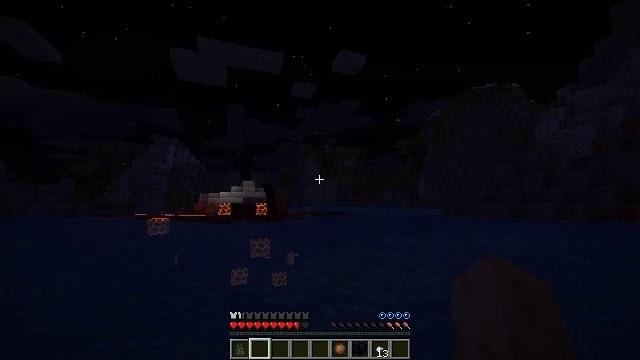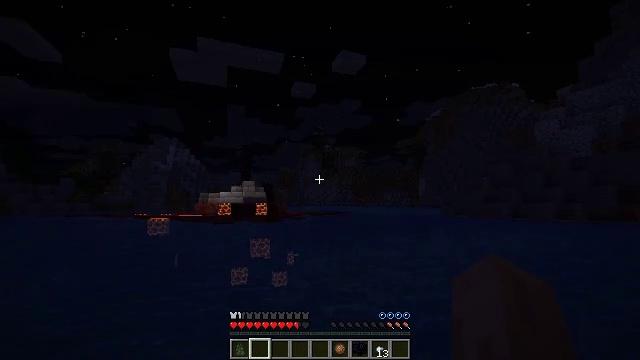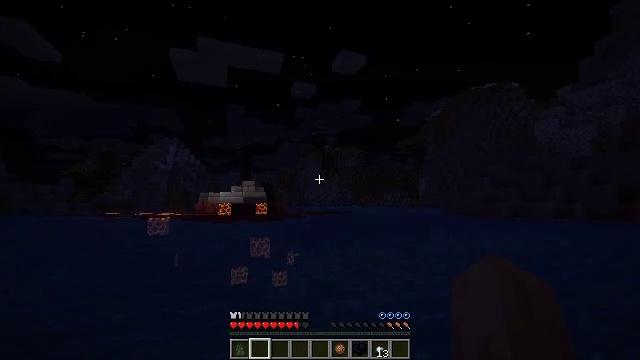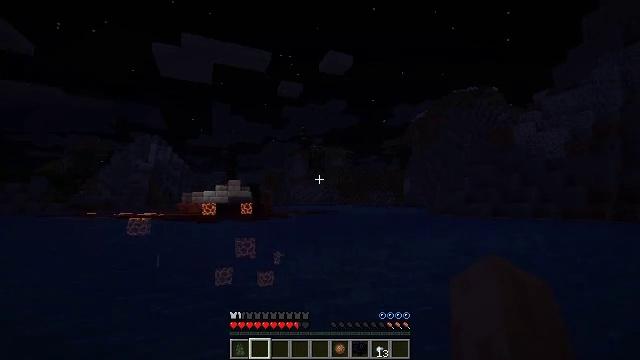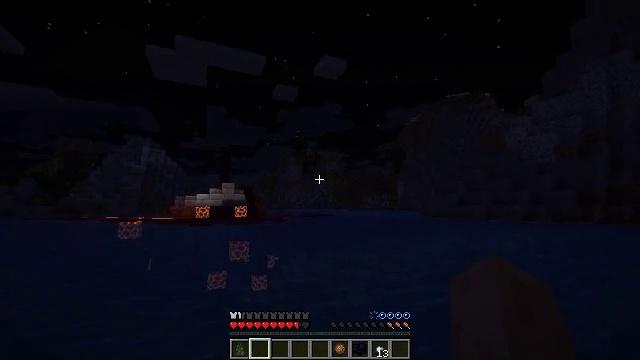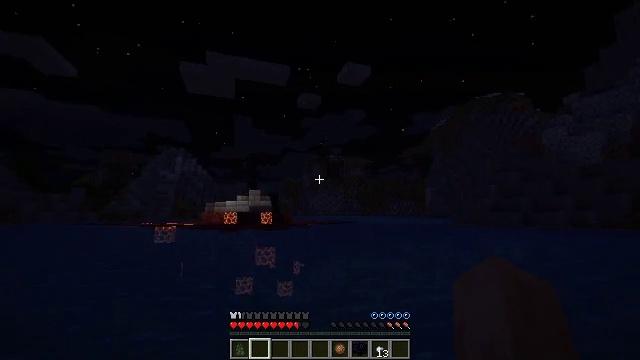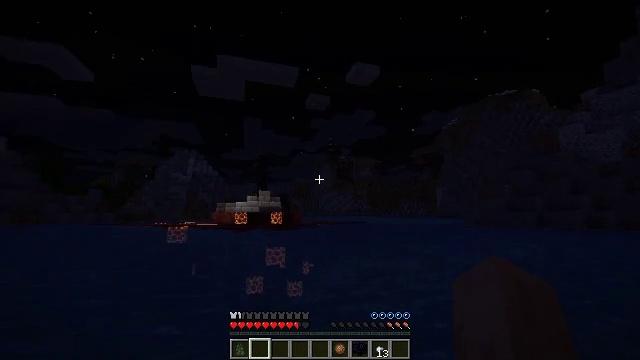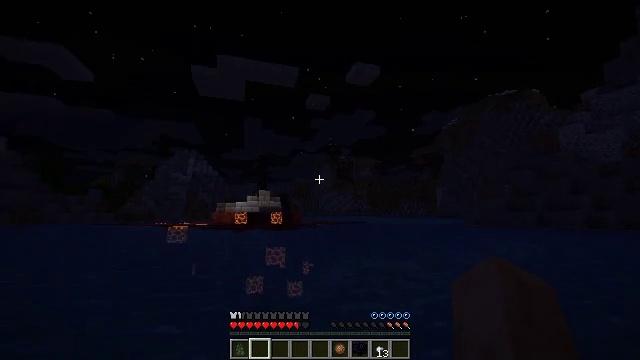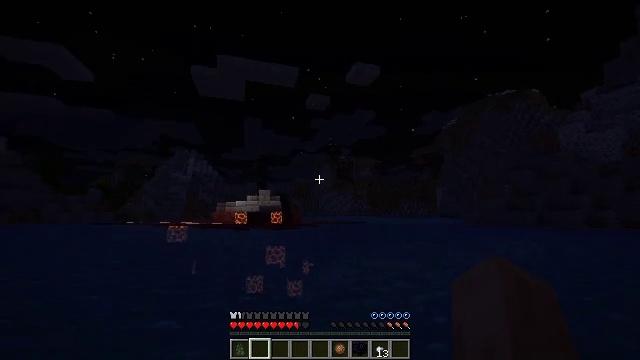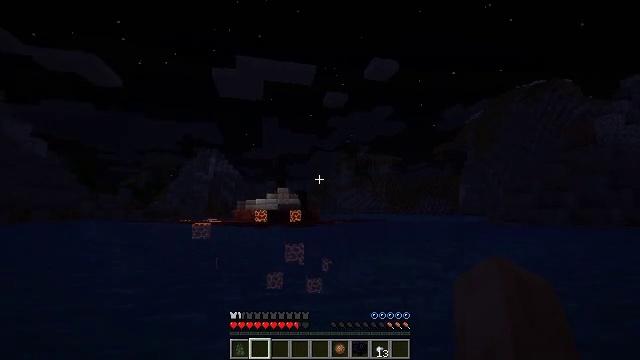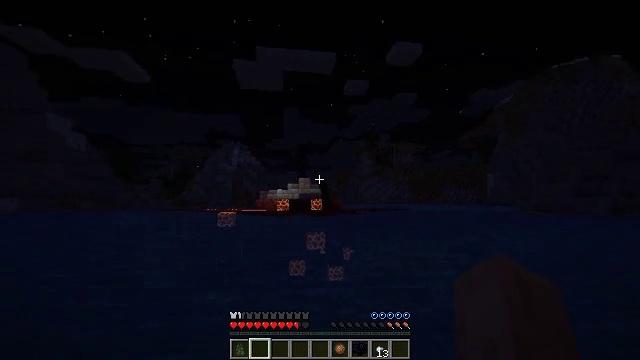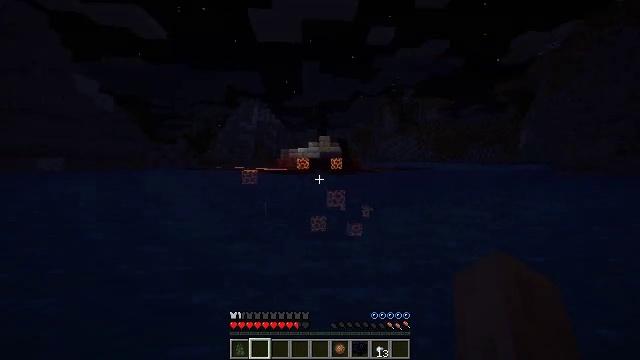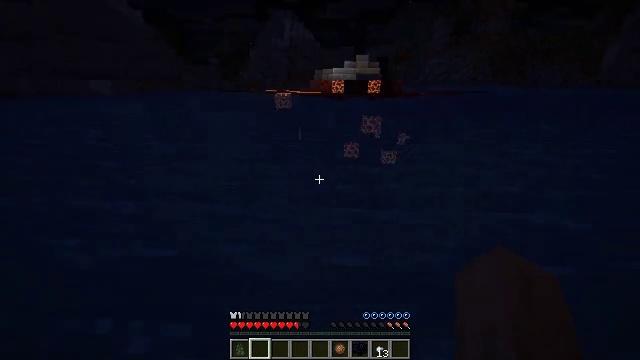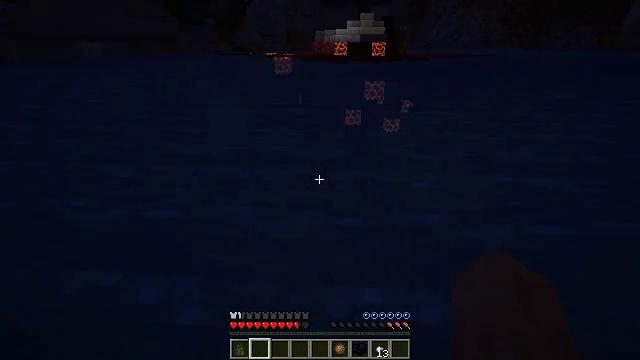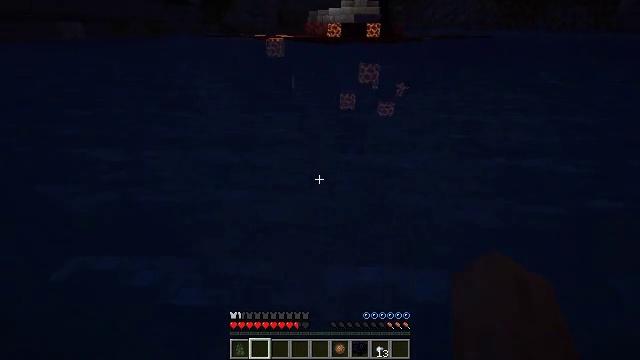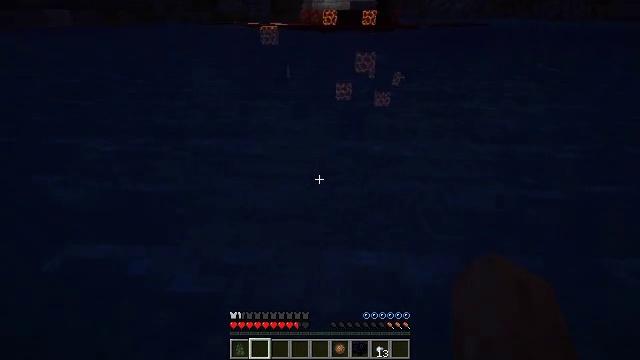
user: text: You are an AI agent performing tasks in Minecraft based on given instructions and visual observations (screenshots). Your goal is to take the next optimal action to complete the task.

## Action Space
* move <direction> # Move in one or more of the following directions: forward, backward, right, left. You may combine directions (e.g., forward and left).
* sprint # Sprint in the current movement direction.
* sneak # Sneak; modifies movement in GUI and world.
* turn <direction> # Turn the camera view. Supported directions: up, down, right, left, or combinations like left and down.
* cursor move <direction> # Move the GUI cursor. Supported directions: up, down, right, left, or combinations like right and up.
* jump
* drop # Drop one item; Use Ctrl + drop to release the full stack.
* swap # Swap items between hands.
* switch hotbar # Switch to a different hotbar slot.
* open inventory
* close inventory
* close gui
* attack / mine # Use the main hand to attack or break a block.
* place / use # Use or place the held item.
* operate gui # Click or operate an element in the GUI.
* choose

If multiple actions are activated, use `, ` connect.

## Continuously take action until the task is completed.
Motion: motion action
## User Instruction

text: Break the glowing sea lantern block.
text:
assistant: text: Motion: no_op
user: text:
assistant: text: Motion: no_op
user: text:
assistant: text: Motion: turn right
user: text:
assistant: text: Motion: turn right
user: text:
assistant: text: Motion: turn left and up
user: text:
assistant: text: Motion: turn left
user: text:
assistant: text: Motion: no_op
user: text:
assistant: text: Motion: no_op
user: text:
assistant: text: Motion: turn left
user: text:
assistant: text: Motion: turn left and down
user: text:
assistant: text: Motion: turn left and down
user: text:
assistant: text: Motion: turn left and down
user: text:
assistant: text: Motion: turn down
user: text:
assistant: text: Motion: turn right and down
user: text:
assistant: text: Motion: turn down
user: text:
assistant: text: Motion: turn down
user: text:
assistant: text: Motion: no_op
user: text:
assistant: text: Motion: no_op
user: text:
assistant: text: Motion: no_op
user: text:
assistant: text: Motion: no_op
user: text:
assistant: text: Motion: no_op
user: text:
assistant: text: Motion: no_op
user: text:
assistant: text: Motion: no_op
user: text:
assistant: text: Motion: jump
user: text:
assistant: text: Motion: jump
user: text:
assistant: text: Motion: jump
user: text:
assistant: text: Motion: jump
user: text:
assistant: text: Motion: jump
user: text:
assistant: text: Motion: jump
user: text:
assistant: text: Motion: turn right, jump